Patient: sex M, age 34
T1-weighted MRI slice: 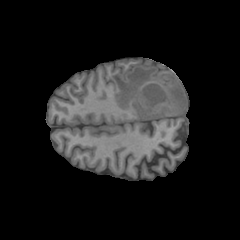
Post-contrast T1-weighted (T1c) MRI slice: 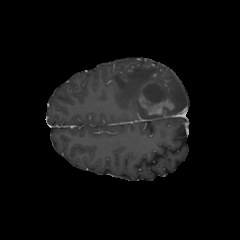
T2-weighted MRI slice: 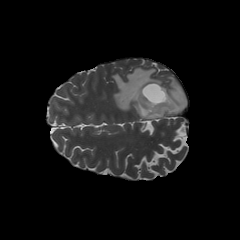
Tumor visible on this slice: yes
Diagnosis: Astrocytoma, IDH-mutant
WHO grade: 3